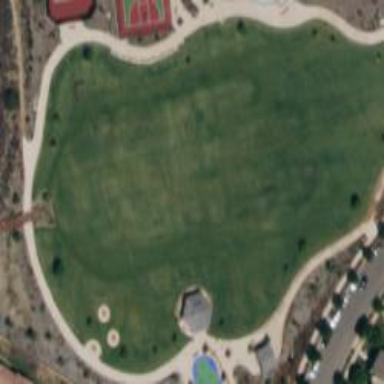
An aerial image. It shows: Lovely park for leisure and relaxation.